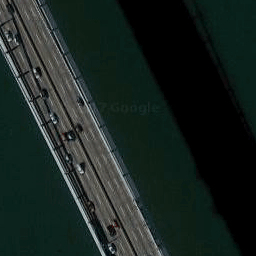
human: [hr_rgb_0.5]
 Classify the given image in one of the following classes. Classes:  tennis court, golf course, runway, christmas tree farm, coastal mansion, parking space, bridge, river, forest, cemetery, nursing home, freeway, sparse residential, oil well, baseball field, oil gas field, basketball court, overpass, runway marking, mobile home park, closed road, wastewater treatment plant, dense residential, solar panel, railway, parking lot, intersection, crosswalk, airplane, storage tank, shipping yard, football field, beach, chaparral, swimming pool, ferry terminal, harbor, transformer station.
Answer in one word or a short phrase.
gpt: bridge